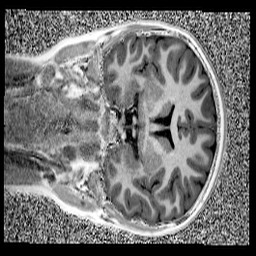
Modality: UNIT1
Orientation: coronal
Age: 9
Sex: male
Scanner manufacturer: siemens
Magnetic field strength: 3 T
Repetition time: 4 s
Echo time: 0.00299 s